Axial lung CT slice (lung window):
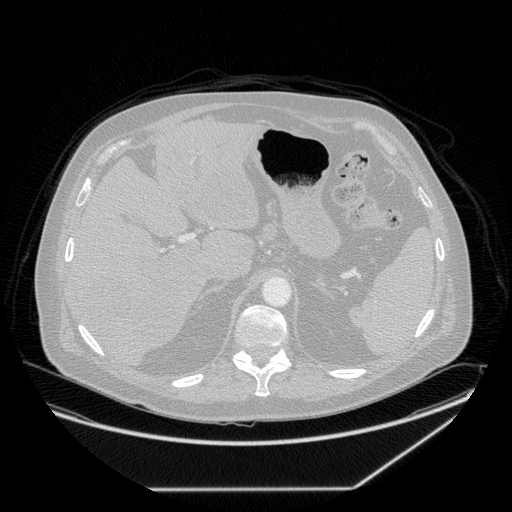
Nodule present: no